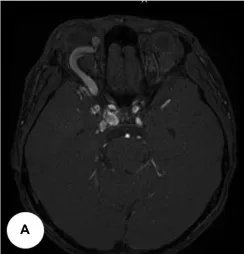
An instrumental examination of Case 2. (A) Axial MRI revealed enlargement of the superior ophthalmic vein and expansion of the right cavernous sinus in a patient with right side carotid-cavernous fistula.
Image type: radiology (mri)